Question: How to have 'colspan=2' in 'gridview'? I want the 'gridview' to have 2 columns under 1 header. How can I achieve this? I tried following code but it doesn't seem to work. Any ideas??
'''
<asp:TemplateField>
<HeaderStyle Width="40px" BorderWidth="1px" BorderColor="#DDDDDD" BorderStyle="Solid" />
<ItemStyle CssClass="img_center" />
<HeaderTemplate><b>Action</b></HeaderTemplate>
<ItemTemplate>
<a href="#"><img src="images/edit.png" height="20" width="20" alt="Edit" title="Edit"></a>
</ItemTemplate>
<ItemTemplate>
<a href="#"><img src="images/view.png" height="20" width="20" alt="view" title="view">
</ItemTemplate>
</asp:TemplateField>
'''
This is how gridview should look:

The image shown is a table with 3 columns Sr., Action and Dept name. Action column has colspan=2, hence there are 2 columns under Action column.
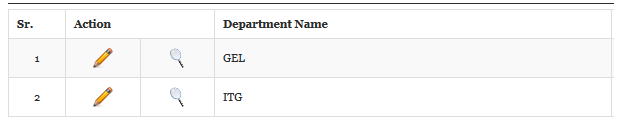
Answer: Here is how I finally achieved it:
'''
protected void gridList_RowCreated(object sender, GridViewRowEventArgs e)
{
if (e.Row.RowType == DataControlRowType.Header)
{
e.Row.Cells[2].Visible = false;
e.Row.Cells[1].Attributes.Add("colspan", "2");
}
}
'''
First I added 4 colums to the gridview (Sr., ActionEdit, ActionView, DepartmentName) and then merged cell 2 and 3 to get the desired result.